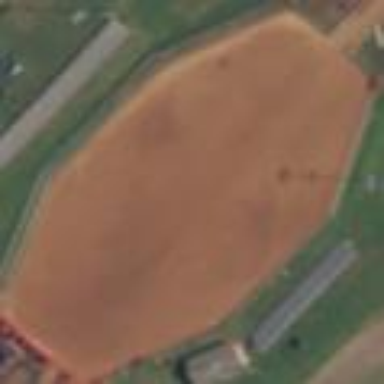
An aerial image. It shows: Rodeo pitch for leisure land activities.